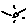
Label: sun